Question: I have an XML file as follows:

I uploaded the XML file : <URL> . It's a machine generated XML, so you might need some XML viewer/editor.
I use this C# code to get the elements in 'CoverageDSPriv/Module/*'.
'''
using System;
using System.Xml;
using System.Xml.Linq;
namespace HIR {
class Dummy {
static void Main(String[] argv) {
XDocument doc = XDocument.Load("result.xml");
var coveragePriv = doc.Descendants("CoverageDSPriv"); //.First();
var cons = coveragePriv.Elements("Module");
foreach (var con in cons)
{
var id = con.Value;
Console.WriteLine(id);
}
}
}
}
'''
Running the code, I get this result.
'''
hello.exe6144008016161810hello.exehello.exehello.exe81061hello.exehello.exe!17main_main40030170170010180180011190190012200200013hello.exe!107testfunctiontestfunction(int)40131505001460600158080216120120017140140018AA
'''
I expect to get
'''
hello.exe
61440
...
'''
However, I get just one line of long string.
- - 'cons.Count'- Q3 : If I need to get nested value of '<CoverageDSPriv><Module><ModuleNmae>' I use this code : var coveragePriv = doc.Descendants("CoverageDSPriv"); //.First();
var cons = coveragePriv.Elements("Module").Elements("ModuleName");
I can live with this, but if the elements are deeply nested, I might be wanting to have direct way to get the elements. Are there any other ways to do that?
## ADDED
'''
var cons = coveragePriv.Elements("Module").Elements();
'''
solves this issue, but for the 'NamespaceTable', it again prints out all the elements in one line.
'''
hello.exe
61440
0
8
0
1
6
1
61810hello.exehello.exehello.exe81061hello.exehello.exe!17main_main40030170170010180180011190190012200200013hello.exe!107testfunctiontestfunction(int)40131505001460600158080216120120017140140018
'''
Or, Linq to XML can be a better solution, as <URL>.
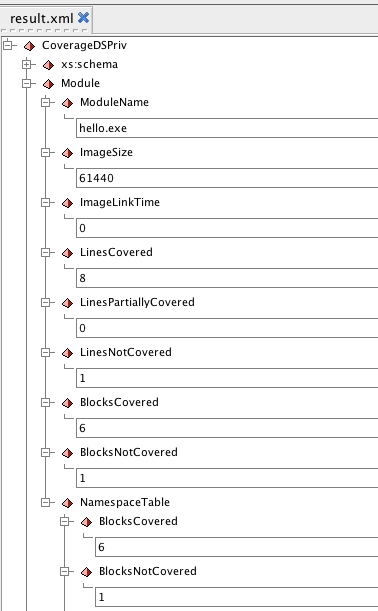
Answer: It looks to me like you only have one element named 'Module' -- so '.Value' is simply returning you the InnerText of that entire element. Were you intending this instead?
'''
coveragePriv.Element("Module").Elements();
'''
This would return all the child elements of the 'Module' element, which seems to be what your'e after.
'<NamespaceTable>' is a child of '<Module>' but you appear to want to handle it similarly to '<Module>' in that you want to write out each child element. Thus, one brute-force approach would be to add another loop for '<NamespaceTable>':
'''
foreach (var con in cons)
{
if (con.Name == "NamespaceTable")
{
foreach (var nsElement in con.Elements())
{
var nsId = nsElement.Value;
Console.WriteLine(nsId);
}
}
else
{
var id = con.Value;
Console.WriteLine(id);
}
}
'''
Alternatively, perhaps you'd rather just denormalize them altogether via '.Descendents()':
'''
var cons = coveragePriv.Element("Module").Descendents();
foreach (var con in cons)
{
var id = con.Value;
Console.WriteLine(id);
}
'''